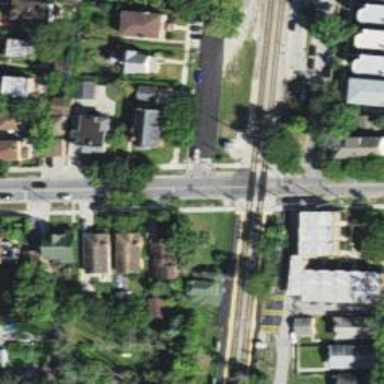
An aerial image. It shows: Railway crossing.